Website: lowes
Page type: newsletter-management
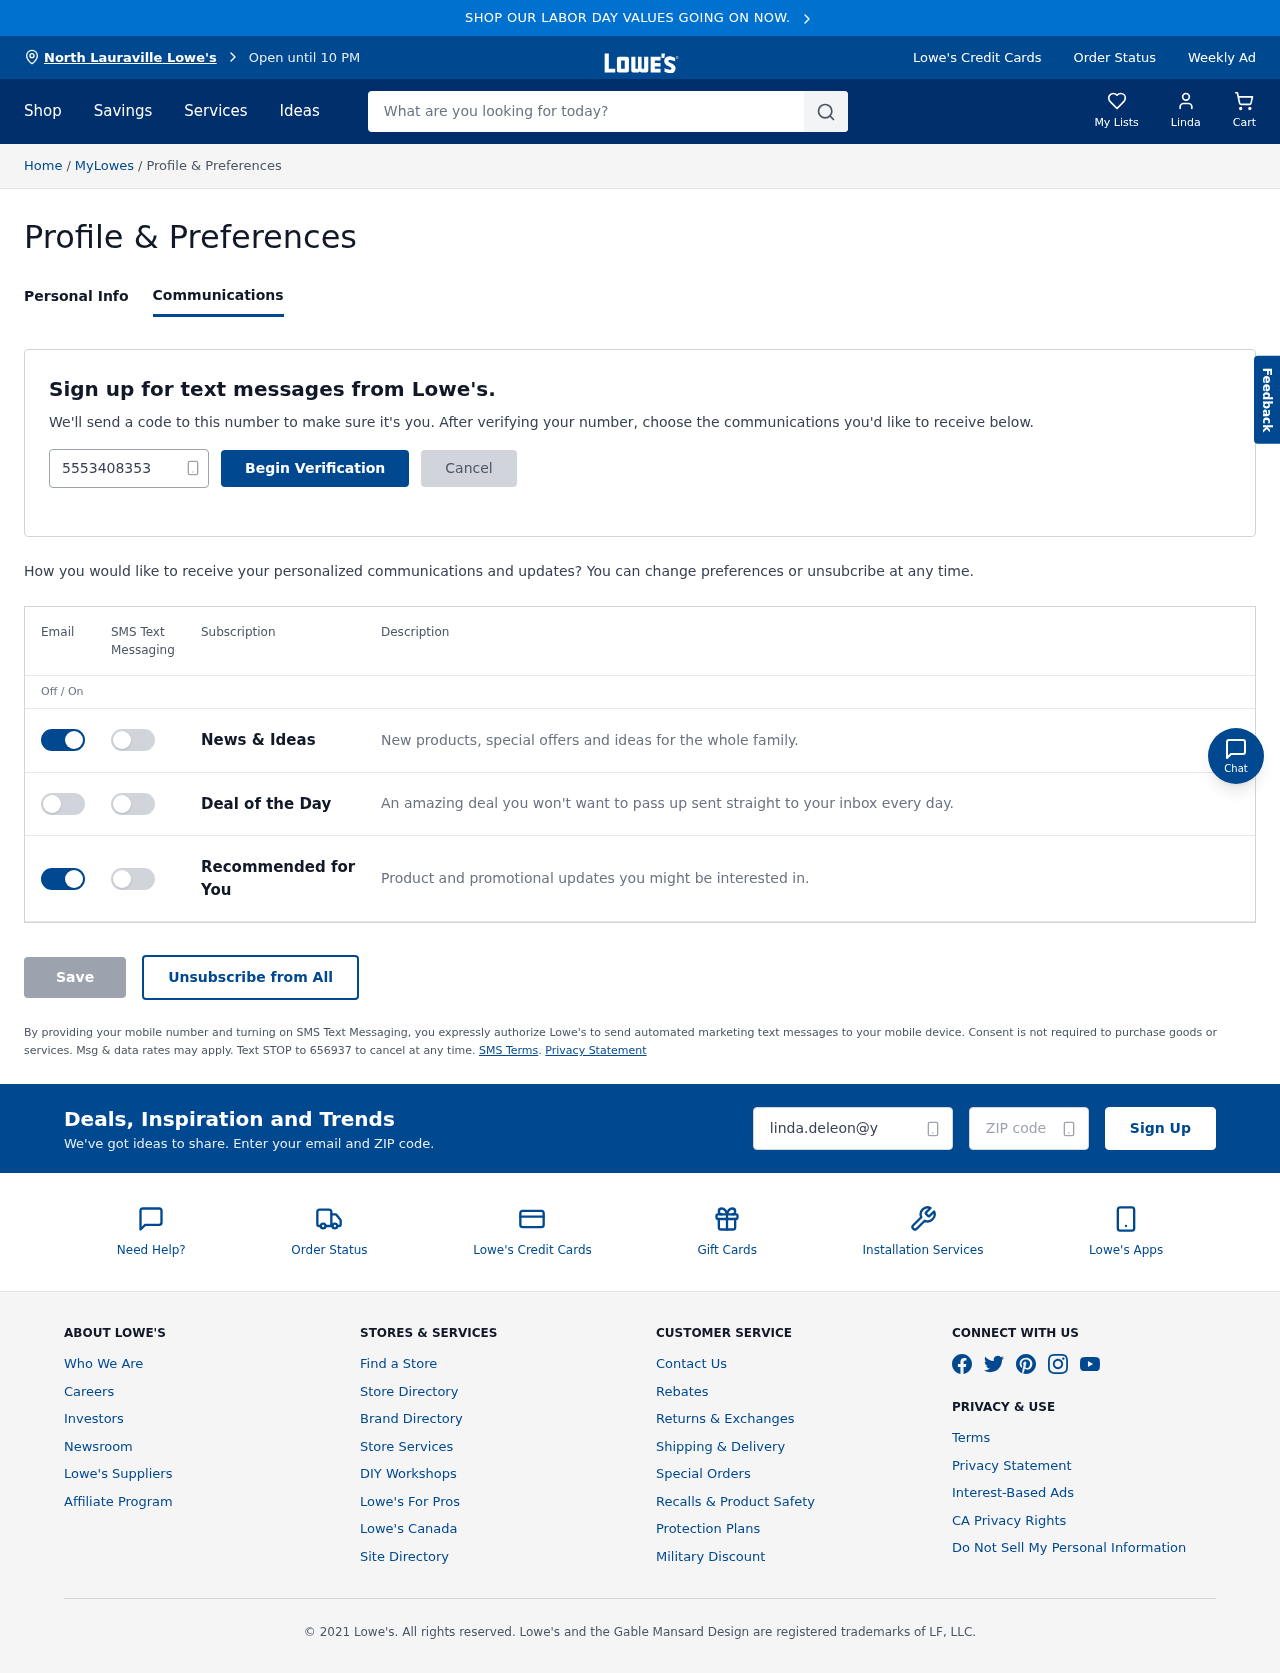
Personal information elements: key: PII_CITY
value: North Lauraville Lowe's
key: PII_EMAIL
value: linda.deleon@yahoo.com
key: PII_FIRSTNAME
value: Linda
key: PII_PHONE
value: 5553408353
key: PII_POSTCODE
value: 05728
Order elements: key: ORDER_NUM_ITEMS
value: Cart
Search elements: key: HEADER_SEARCH
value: What are you looking for today?